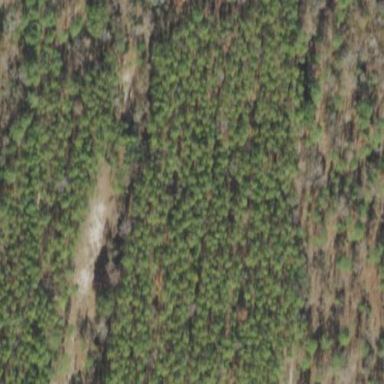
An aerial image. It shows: Forest area predominantly covered with needle-leaved trees.